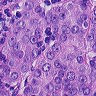
Metastatic tissue present: yes